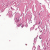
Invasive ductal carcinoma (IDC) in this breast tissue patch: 0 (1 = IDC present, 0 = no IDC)